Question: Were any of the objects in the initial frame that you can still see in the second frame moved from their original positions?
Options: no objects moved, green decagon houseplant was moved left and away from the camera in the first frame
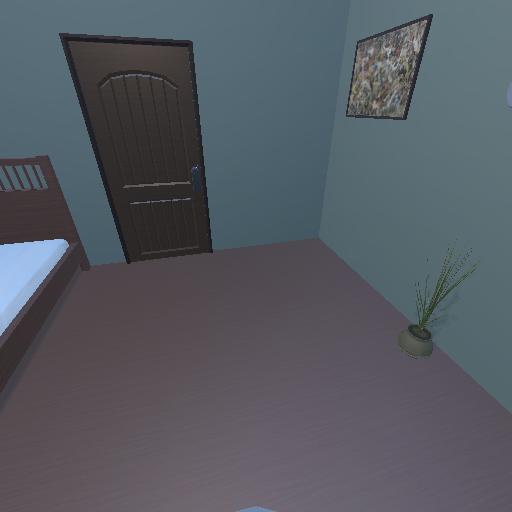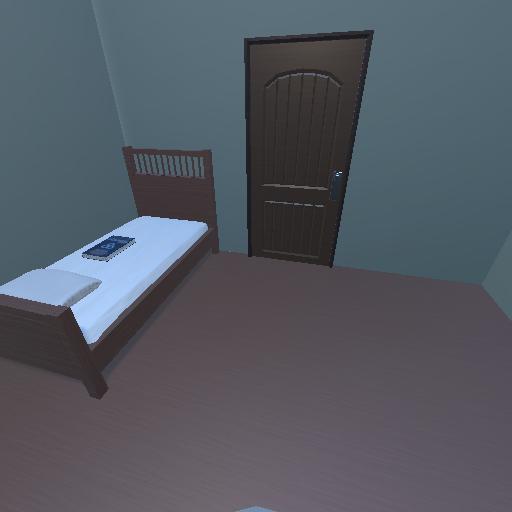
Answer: no objects moved